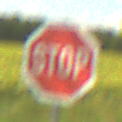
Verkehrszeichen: Stop
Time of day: Midday
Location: Outdoor (RoadRail)
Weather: PartlyCloudy
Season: NotSpecified
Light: Natural